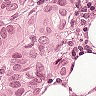
Metastatic tissue present: yes